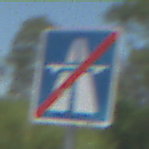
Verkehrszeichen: EndeAutbahn
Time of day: Midday
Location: Outdoor (Nature)
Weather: Clear
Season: NotSpecified
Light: Natural